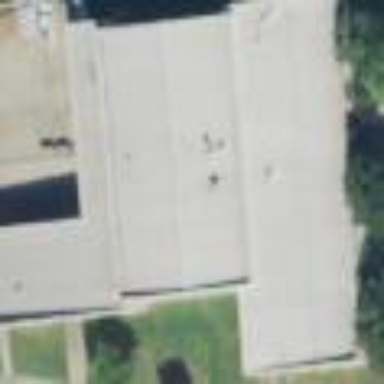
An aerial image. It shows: School building.